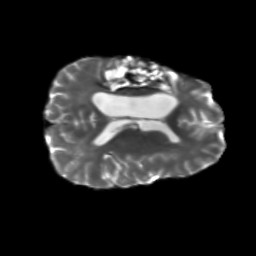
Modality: T2w
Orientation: axial
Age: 42
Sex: male
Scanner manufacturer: siemens
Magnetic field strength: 3 T
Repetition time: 5.47 s
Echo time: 0.0854 s